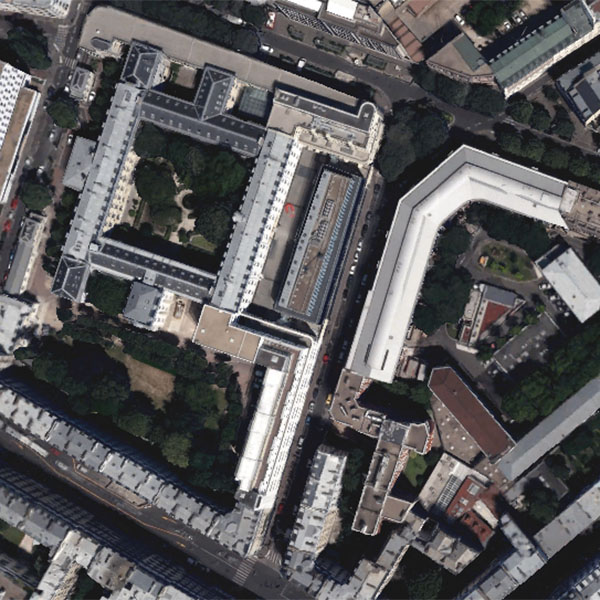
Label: School